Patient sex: F
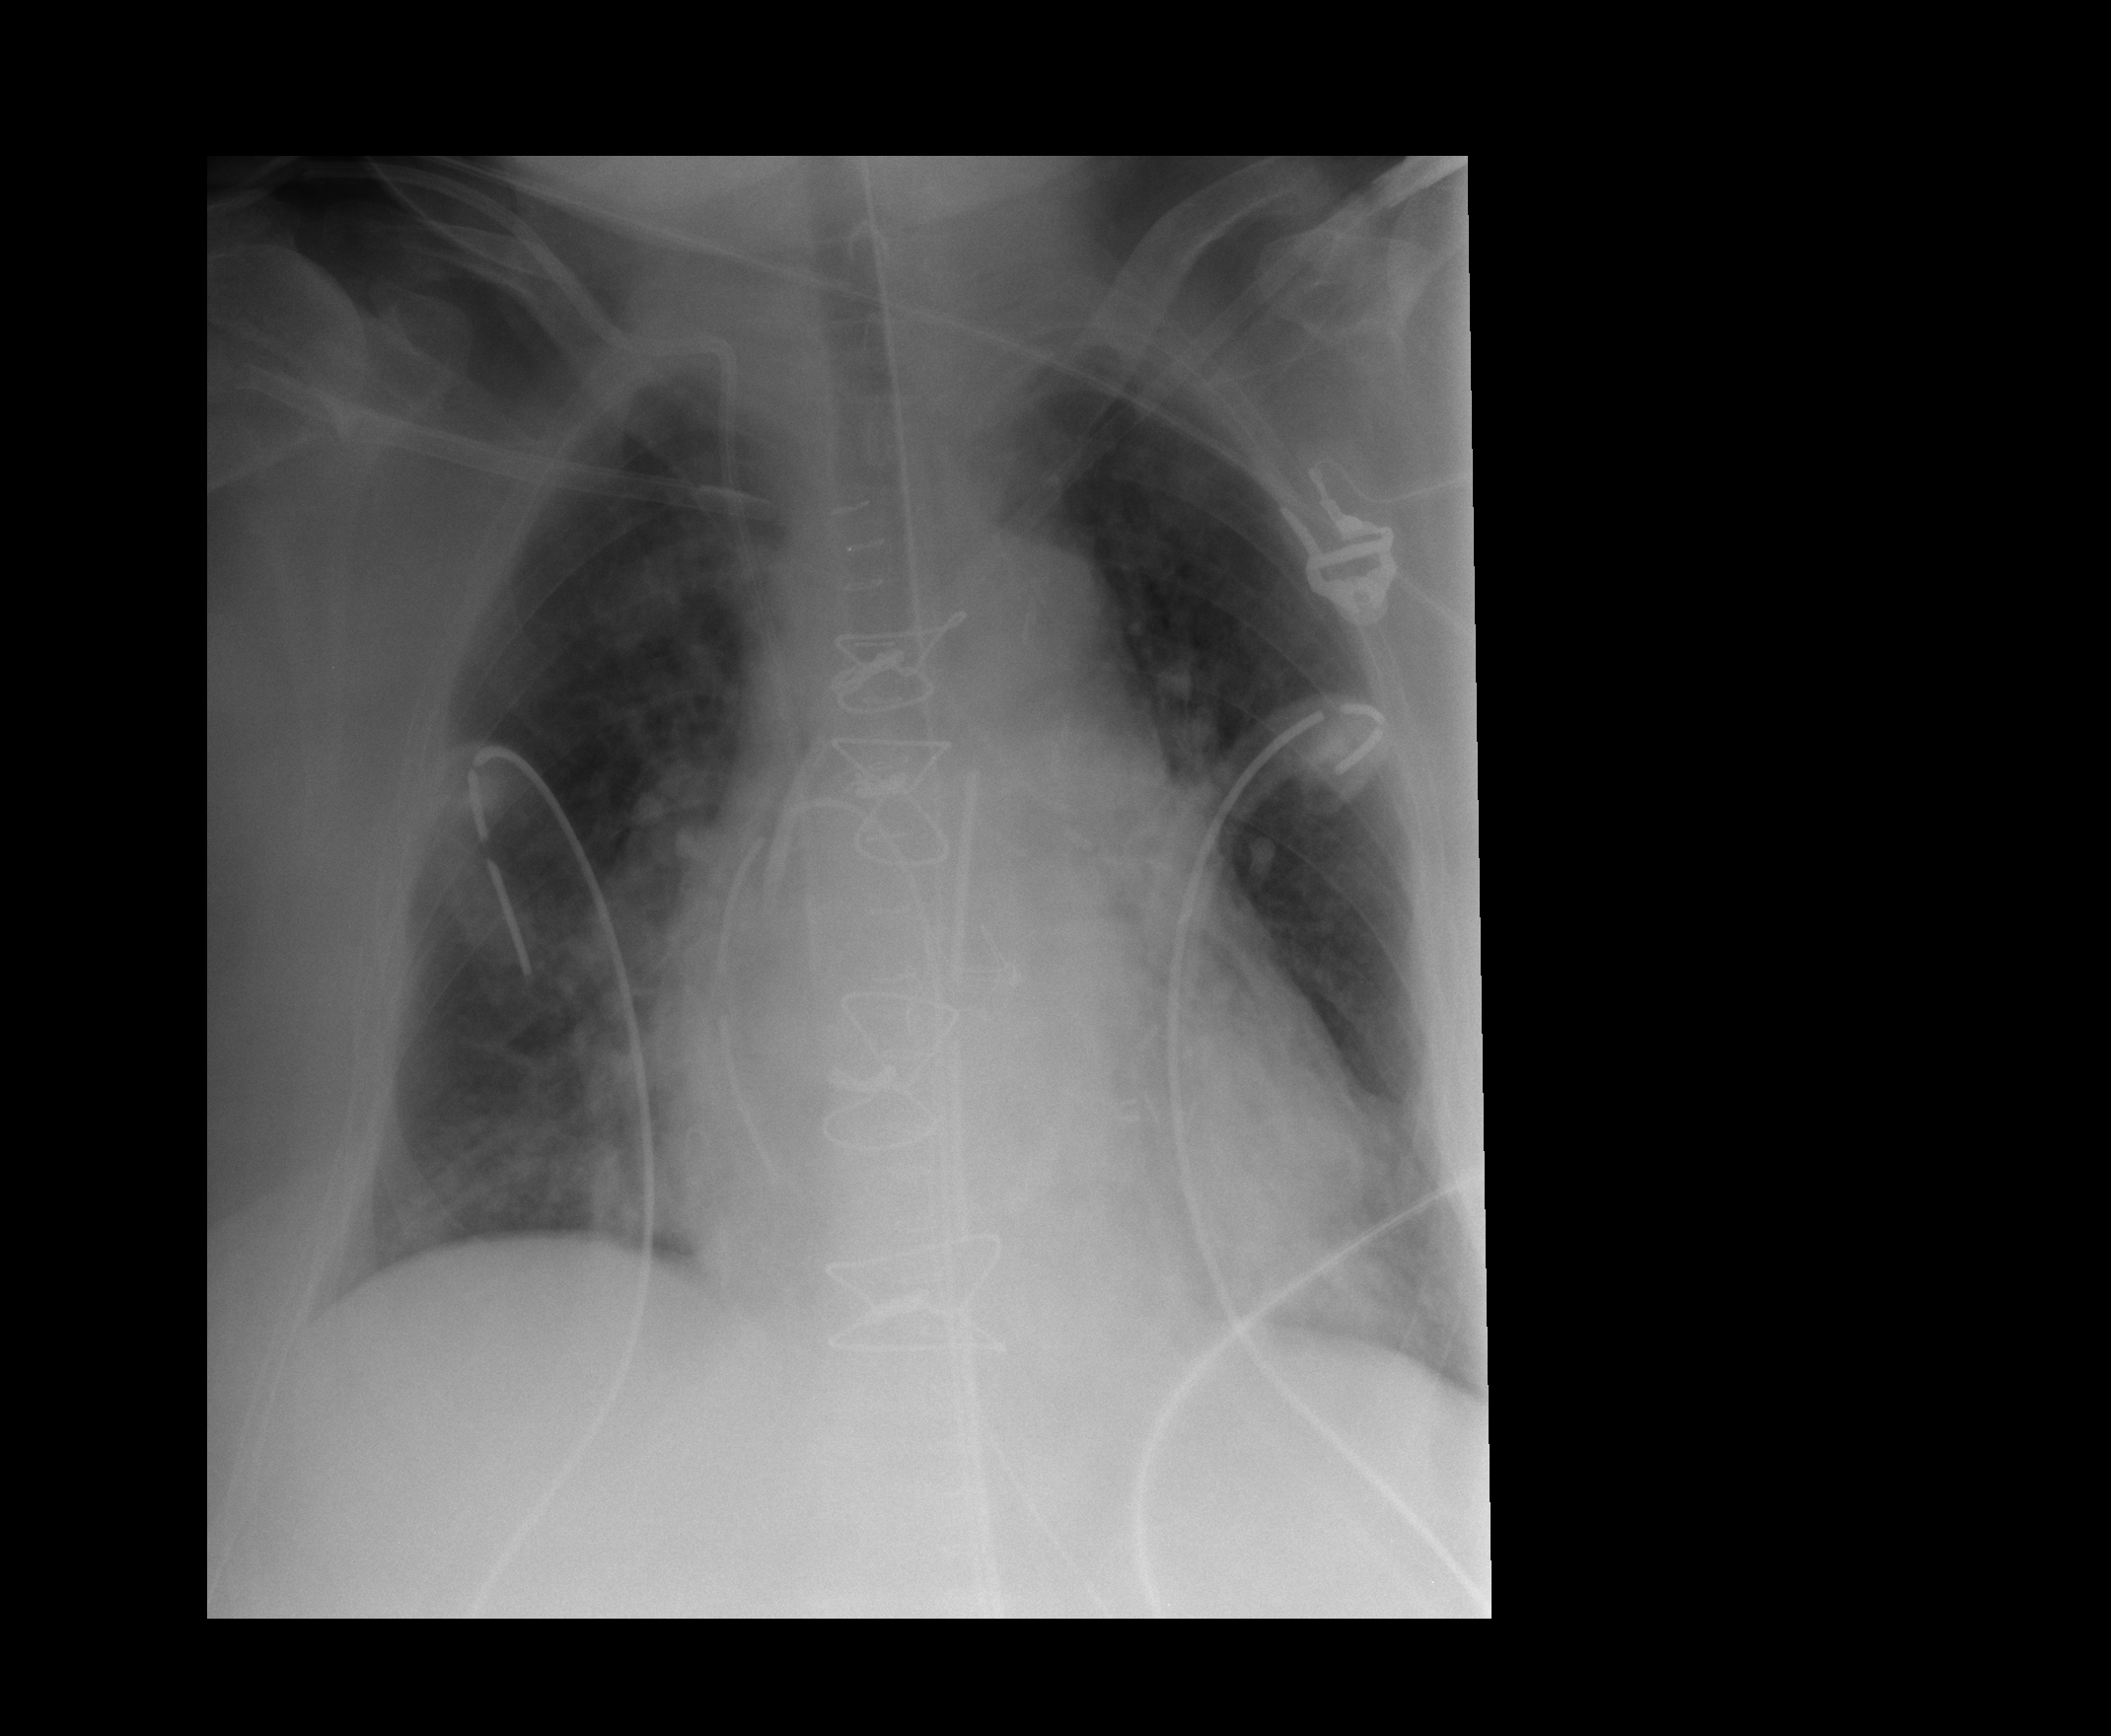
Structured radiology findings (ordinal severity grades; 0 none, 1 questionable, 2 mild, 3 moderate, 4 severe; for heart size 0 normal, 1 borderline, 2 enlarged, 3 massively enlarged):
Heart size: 2
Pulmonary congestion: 2
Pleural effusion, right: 0
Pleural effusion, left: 0
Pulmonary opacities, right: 1
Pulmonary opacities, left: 1
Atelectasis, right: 0
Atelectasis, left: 0